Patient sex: M
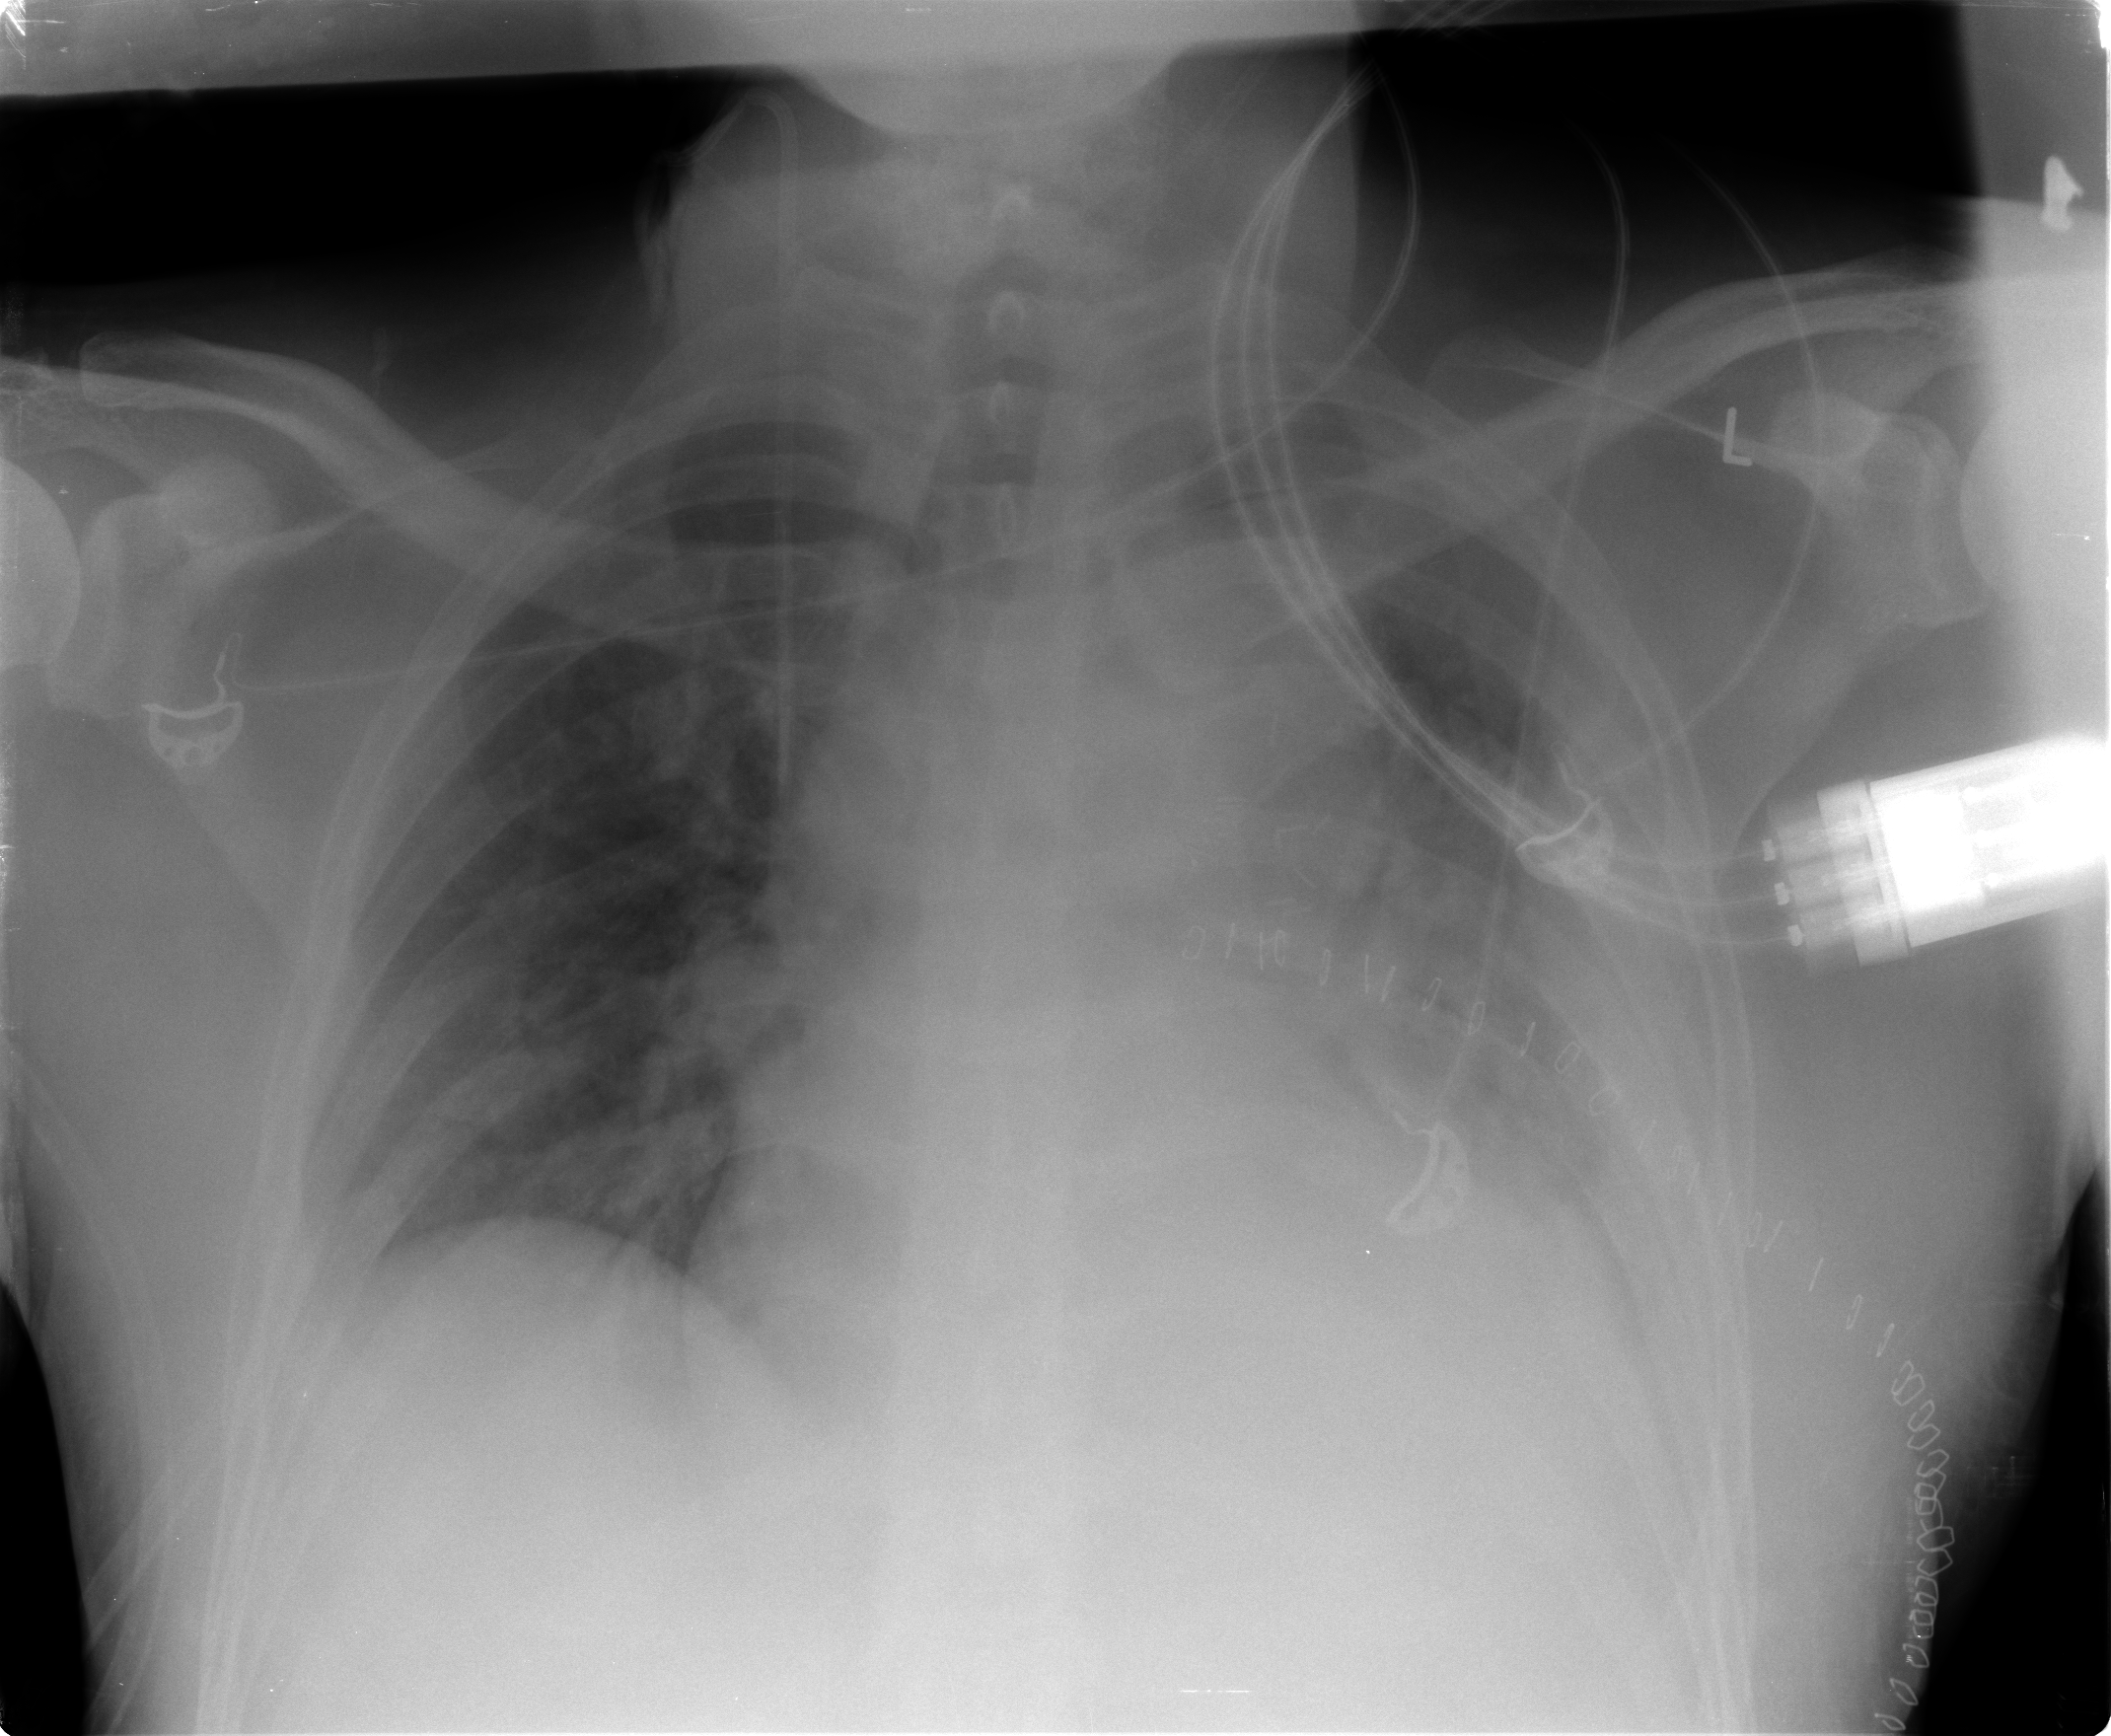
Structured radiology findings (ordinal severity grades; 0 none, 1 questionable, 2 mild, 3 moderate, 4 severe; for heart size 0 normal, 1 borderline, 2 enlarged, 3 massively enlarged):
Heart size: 2
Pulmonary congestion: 2
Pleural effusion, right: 0
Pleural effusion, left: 3
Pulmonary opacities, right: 0
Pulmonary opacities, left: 0
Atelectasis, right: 0
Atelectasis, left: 2